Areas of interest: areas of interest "Home Furnishing and Building Materials Market"
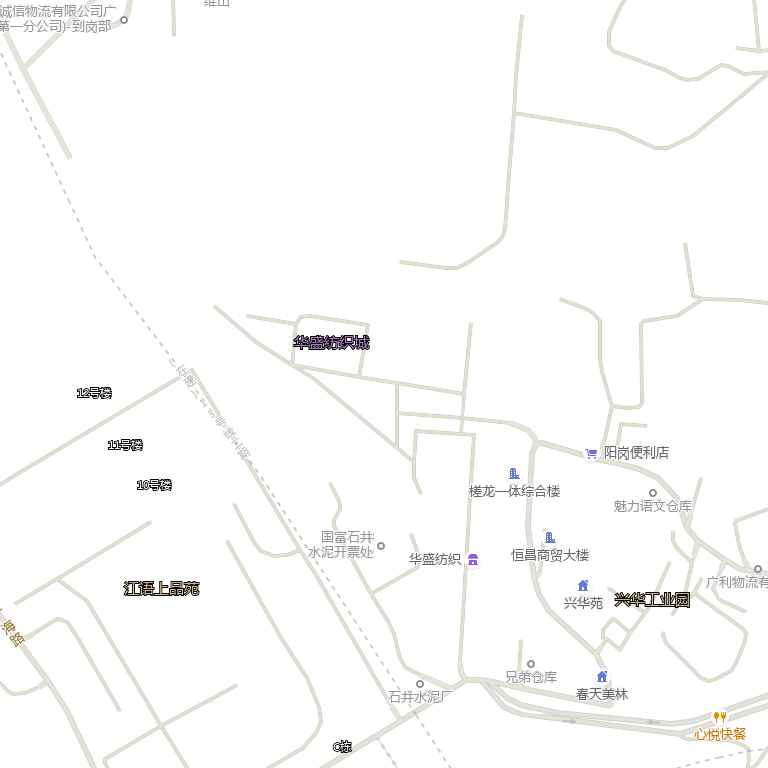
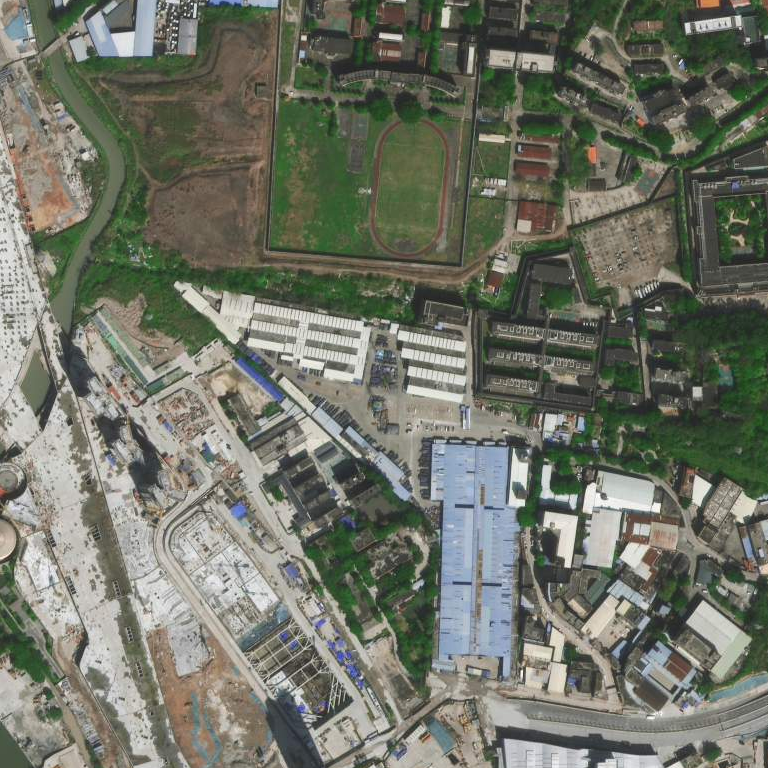